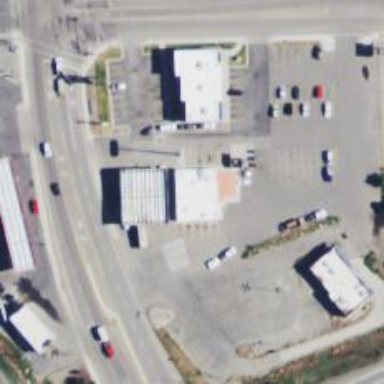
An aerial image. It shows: Convenience shop.